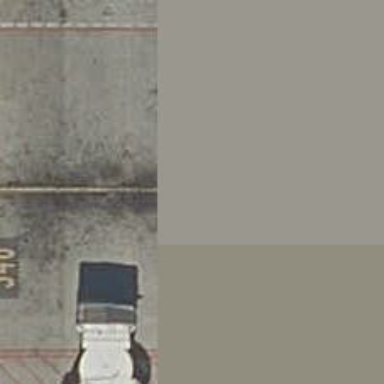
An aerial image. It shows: Airport parking position.